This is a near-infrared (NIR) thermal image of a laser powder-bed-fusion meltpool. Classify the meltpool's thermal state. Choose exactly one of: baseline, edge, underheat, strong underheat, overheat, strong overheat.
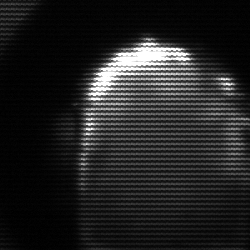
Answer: baseline